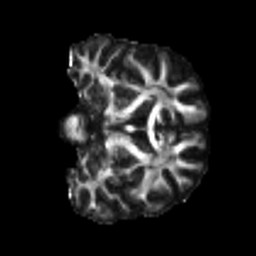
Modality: FA
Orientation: coronal
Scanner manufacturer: siemens
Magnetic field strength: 3 T
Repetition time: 4 s
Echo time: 0.0594 s